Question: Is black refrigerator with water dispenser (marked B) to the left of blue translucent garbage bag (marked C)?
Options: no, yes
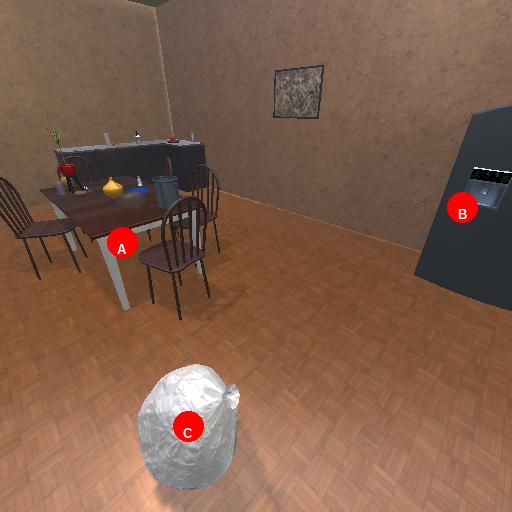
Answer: no